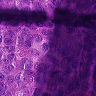
Metastatic tissue present: yes